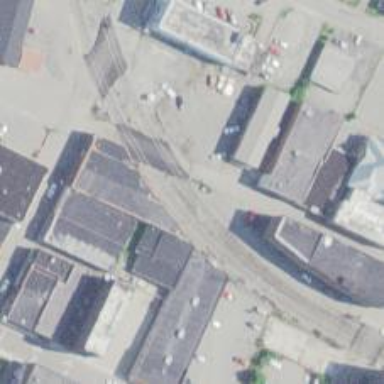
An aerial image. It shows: Railway siding with rails.